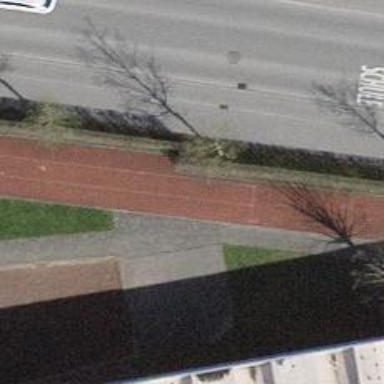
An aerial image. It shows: Bicycle parking area with asphalt surface.